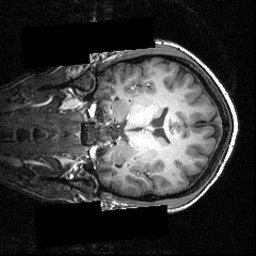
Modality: T1w
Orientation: coronal
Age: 21
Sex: male
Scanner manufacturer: siemens
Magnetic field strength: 3.951 T
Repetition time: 1.5 s
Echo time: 0.00335 s